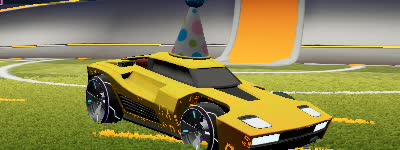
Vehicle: breakout